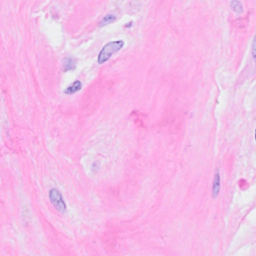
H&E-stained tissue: Breast